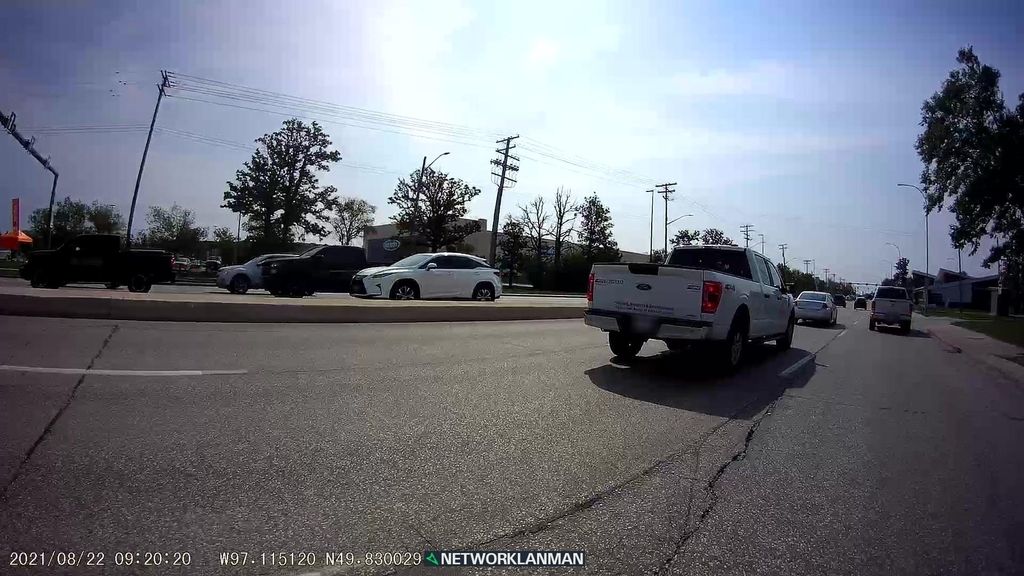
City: winnipeg